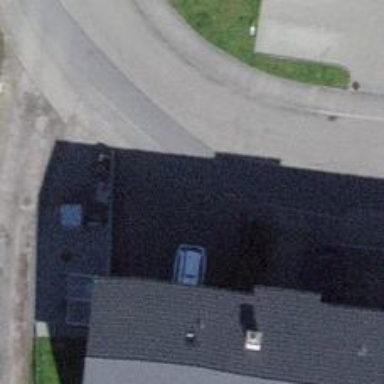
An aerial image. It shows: Sidewalk.